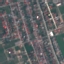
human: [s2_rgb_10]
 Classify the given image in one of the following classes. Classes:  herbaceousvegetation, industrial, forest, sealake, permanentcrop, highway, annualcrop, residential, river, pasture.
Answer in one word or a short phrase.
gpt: Residential